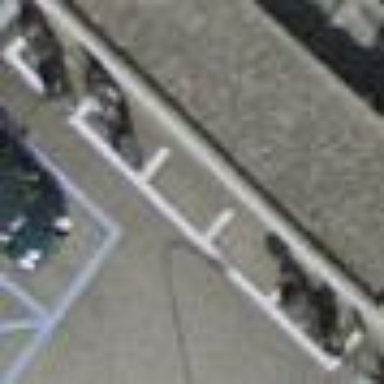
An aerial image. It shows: Motorcycle parking facility.